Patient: sex F, age 66
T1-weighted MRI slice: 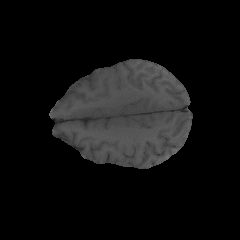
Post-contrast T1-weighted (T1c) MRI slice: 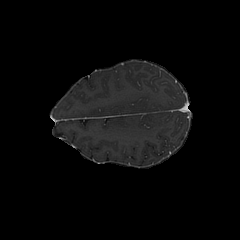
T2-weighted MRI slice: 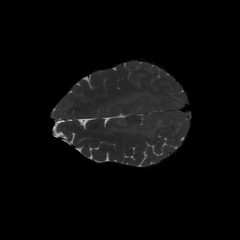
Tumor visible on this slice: yes
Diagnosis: Astrocytoma, IDH-wildtype
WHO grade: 2